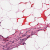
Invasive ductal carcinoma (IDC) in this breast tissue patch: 1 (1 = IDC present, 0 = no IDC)